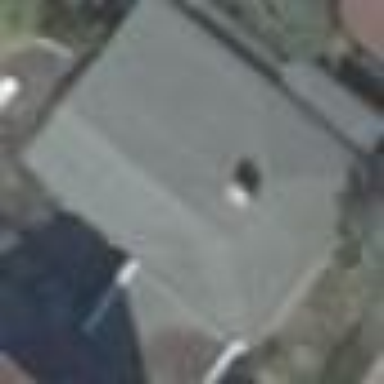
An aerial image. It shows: Detached building with flat roof.